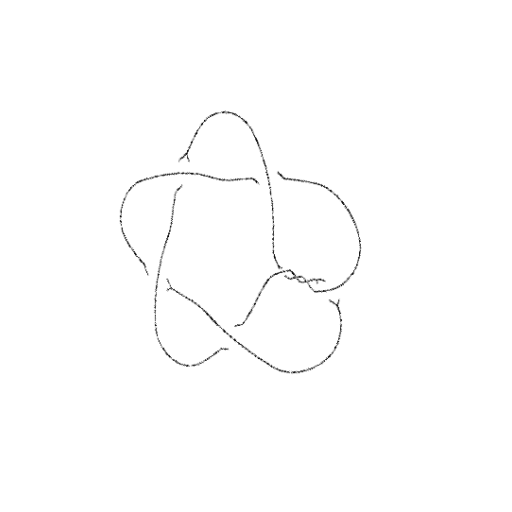
Crossing number: 8